Question: I had an attempt at multithreading and it caused Spyder to crash. I tried the following command to reset Spyder and it successfully did that, however Spyder does't run.
'''
python -c "from spyderlib.spyder import main; main()" --reset
'''
And when I try to run it again, it gives me the following error AGAIN:
Any idea how to fix this? I'm running Anaconda 32 bit on Windows 7 OS
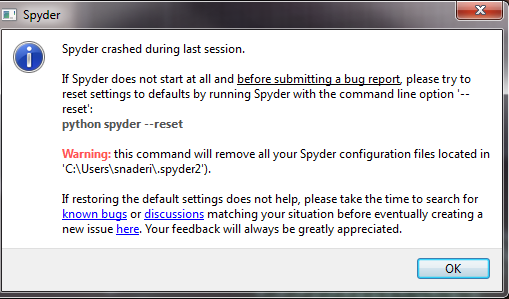
Answer: - Uninstalled Anaconda.- Removed everything from user/.spyder.- Removed everything spyder related.- Removed the code that caused the error.- Reinstalled Anaconda.All works fine now.
Checked on Spyder's GitHub issue but there was no answer for it.